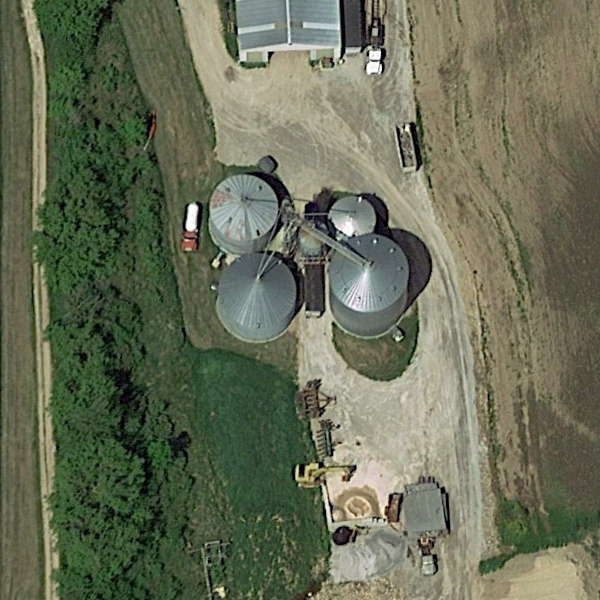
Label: StorageTanks